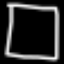
Label: square